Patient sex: M
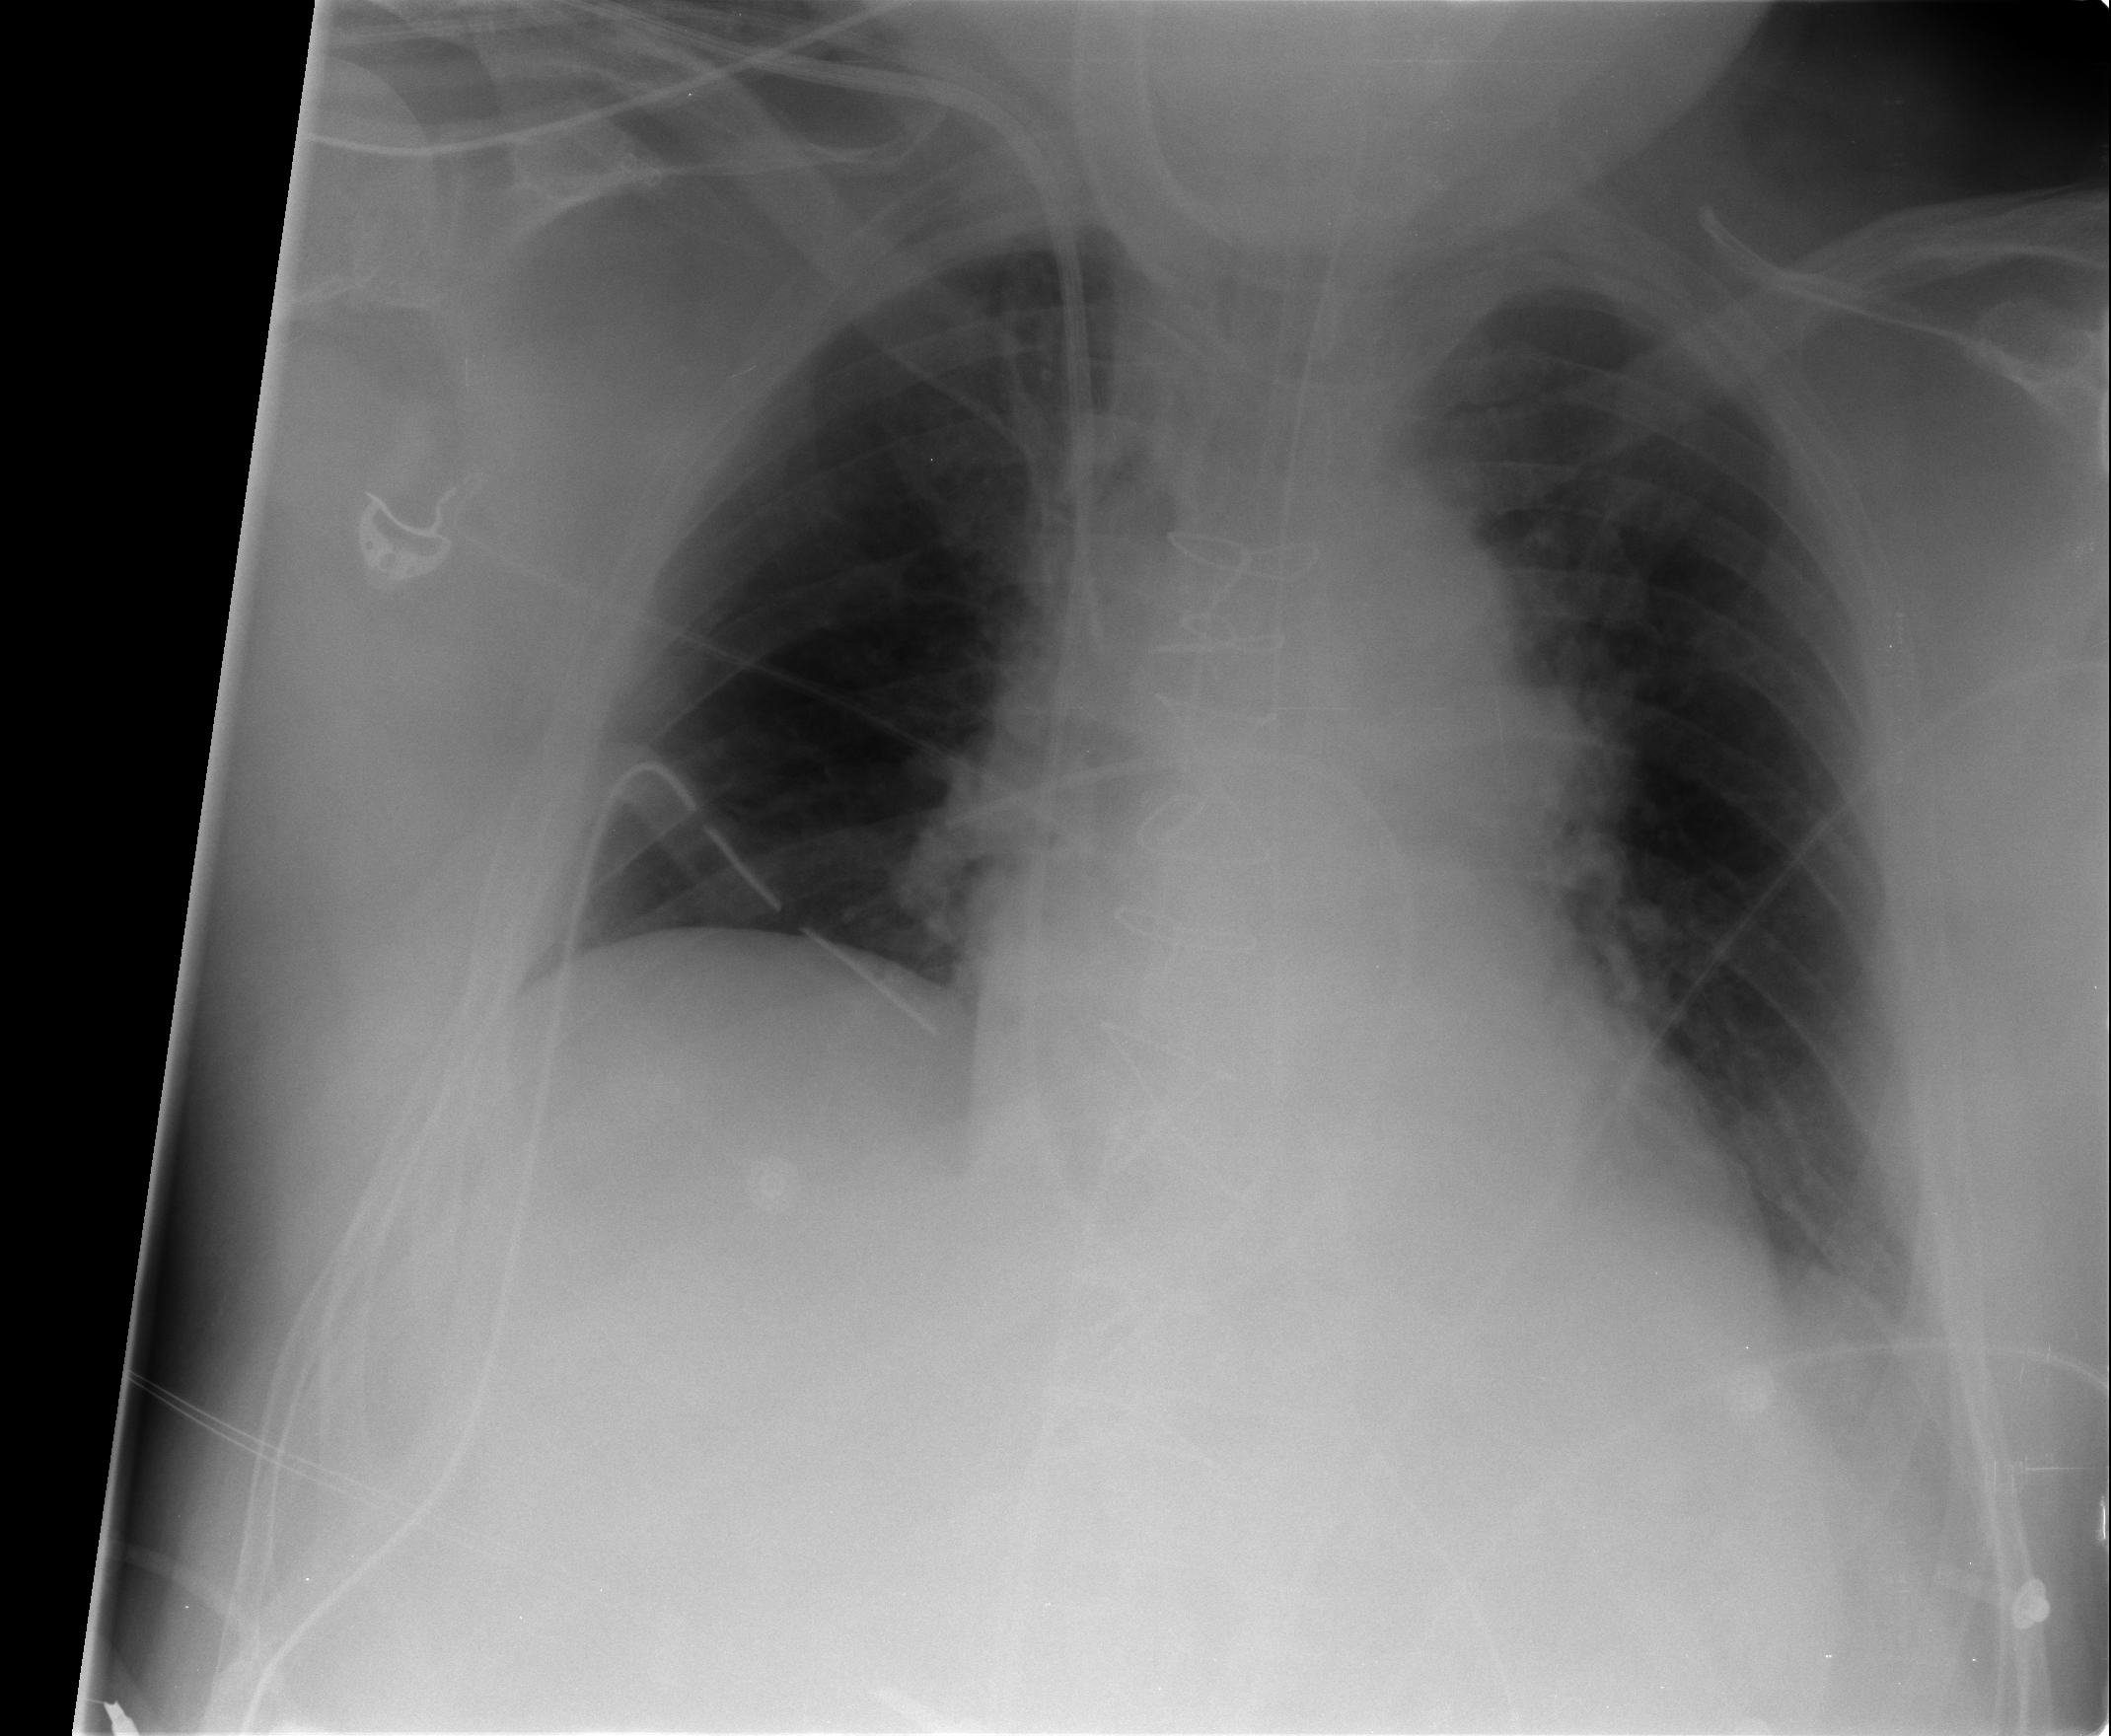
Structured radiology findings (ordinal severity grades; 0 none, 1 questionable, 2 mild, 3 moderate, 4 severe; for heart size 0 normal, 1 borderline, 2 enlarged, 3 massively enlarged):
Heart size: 2
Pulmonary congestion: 0
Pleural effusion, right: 0
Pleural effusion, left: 1
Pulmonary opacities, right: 0
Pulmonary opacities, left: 0
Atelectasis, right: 0
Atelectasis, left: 1